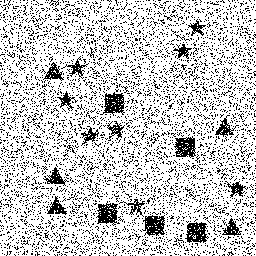
Squares: 5
Triangles: 5
Stars: 8
Total shapes: 18